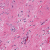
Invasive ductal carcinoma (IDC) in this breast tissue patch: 0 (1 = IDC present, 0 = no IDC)